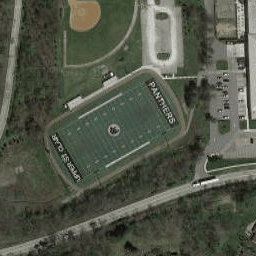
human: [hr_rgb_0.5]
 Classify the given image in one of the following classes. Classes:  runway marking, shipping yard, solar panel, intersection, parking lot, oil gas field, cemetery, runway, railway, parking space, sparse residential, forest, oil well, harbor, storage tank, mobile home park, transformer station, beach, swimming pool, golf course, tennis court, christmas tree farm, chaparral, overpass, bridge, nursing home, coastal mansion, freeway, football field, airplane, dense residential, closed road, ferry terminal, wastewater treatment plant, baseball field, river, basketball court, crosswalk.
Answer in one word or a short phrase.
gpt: football field